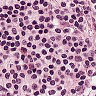
Metastatic tissue present: no